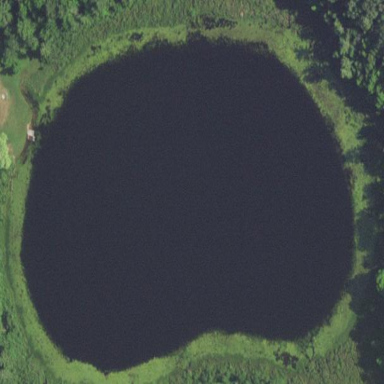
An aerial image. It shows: Beautiful lake surrounded by nature.